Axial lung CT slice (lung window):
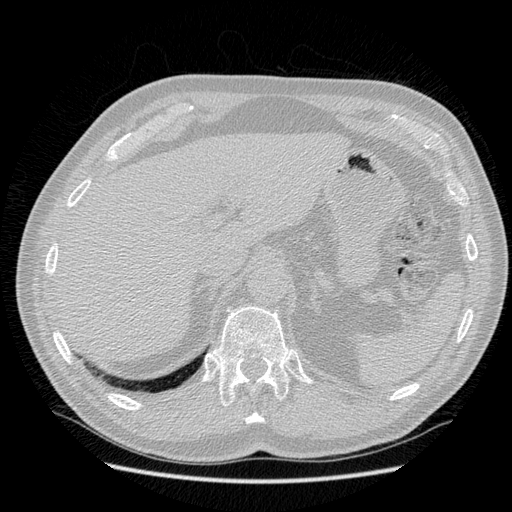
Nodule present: no